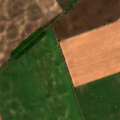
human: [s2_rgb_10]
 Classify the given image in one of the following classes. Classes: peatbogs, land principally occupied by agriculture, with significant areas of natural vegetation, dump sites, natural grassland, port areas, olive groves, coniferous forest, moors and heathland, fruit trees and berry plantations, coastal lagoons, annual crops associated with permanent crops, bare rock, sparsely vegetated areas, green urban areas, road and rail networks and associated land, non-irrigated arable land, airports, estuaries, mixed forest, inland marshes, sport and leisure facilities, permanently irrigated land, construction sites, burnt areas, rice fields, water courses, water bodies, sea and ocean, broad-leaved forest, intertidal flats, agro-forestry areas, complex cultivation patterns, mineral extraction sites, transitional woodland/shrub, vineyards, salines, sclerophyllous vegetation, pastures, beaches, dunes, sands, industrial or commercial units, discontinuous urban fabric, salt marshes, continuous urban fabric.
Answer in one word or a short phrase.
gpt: non-irrigated arable land